Question: I'm trying to use the geocoder to get co-ordinates for the following address:
'''
1945 Barton Street, Hamilton, ON, L8H2Y7
'''
Searching the address on google maps itself finds the address: <URL>.
Using the geocode url also returns fine. <URL>
However, when I use the api (my code below), it returns not found.

Code: (this works fine for several other addresses I'm searching)
'''
if (geocoder) {
geocoder.geocode( {'address': fullAddress }, function (results, status) {
if (status == google.maps.GeocoderStatus.OK) {
map.setCenter(results[0].geometry.location);
var marker = new google.maps.Marker({
map: map,
position: results[0].geometry.location
});
} else {
alert("Geocoding failed: " + status + " " + fullAddress);
}
});
}
'''
The "actual" address is "1945 Barton Street , Hamilton, ON L8H2Y7, Canada", but maps and the direct url still find the place fine, only the geocoder doesn't.
Any ideas as to why this might be happening?
EDIT:
I figured it out. It was a different address that it legitimately couldn't find (not on google maps or using the geocoder), but because the request was being done asynchronously by the time the geocoder realized it couldn't find the address, the loop had already changed the address value to another address which it could find. Seems like I've got some work ahead of me..
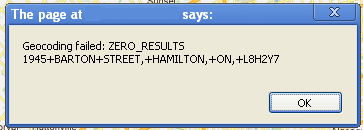
Answer: it's strange because it work's on my live demo check this
<URL>
Do you have more code somewhere??
I test the service with the plus symbol, and even without canada and still worked
<URL>